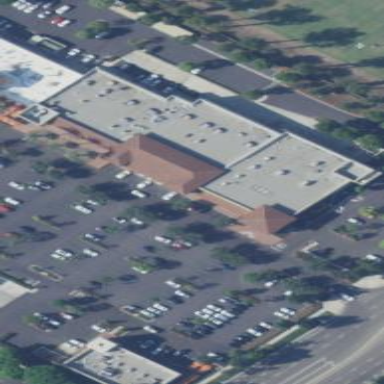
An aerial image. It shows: Building.